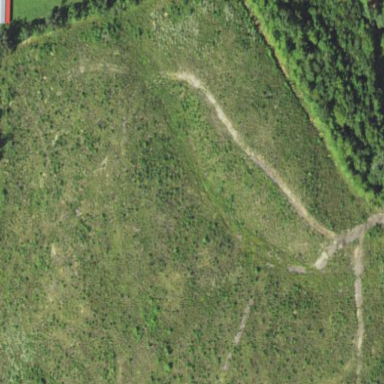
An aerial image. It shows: Evergreen needle-leaved forest.